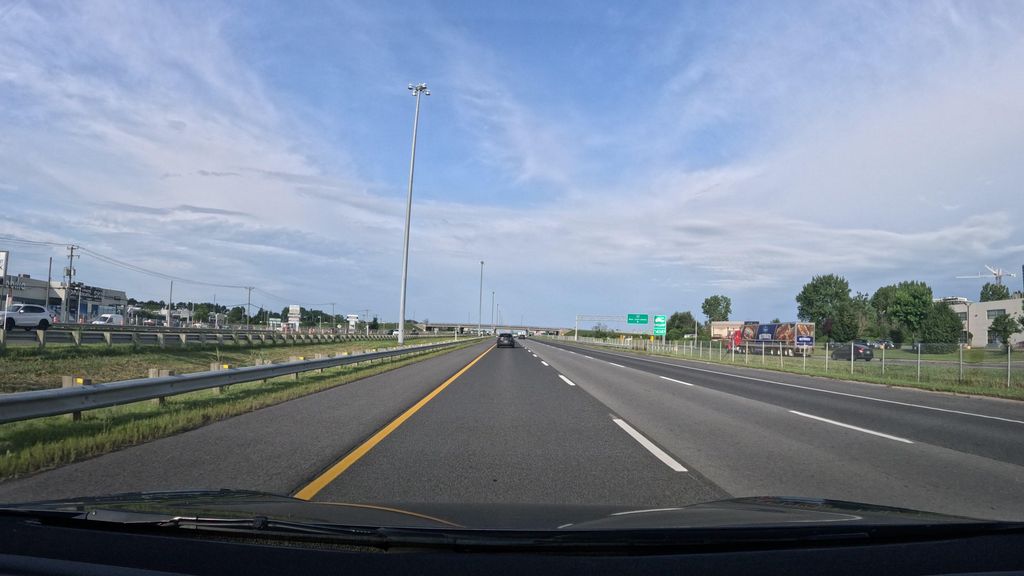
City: montreal